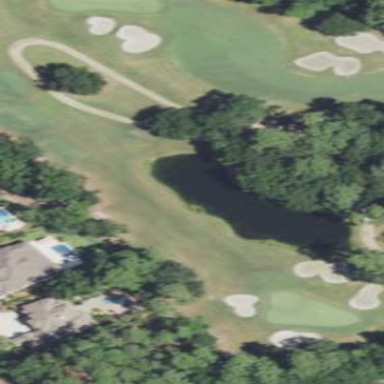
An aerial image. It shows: Water hazard on golf course.